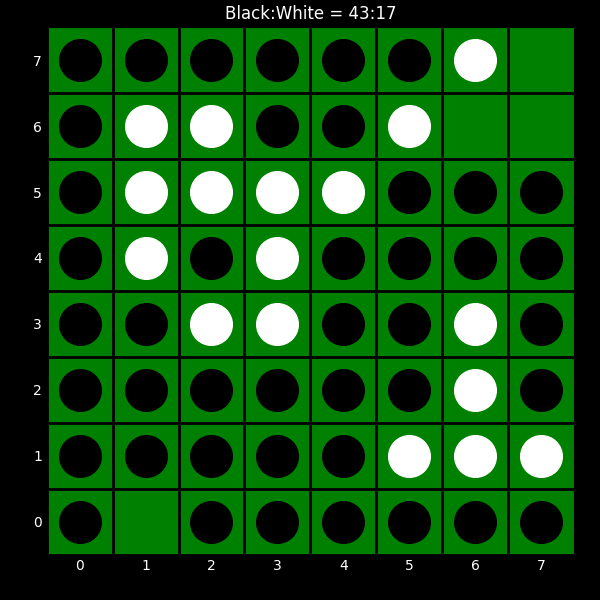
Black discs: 43
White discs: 17